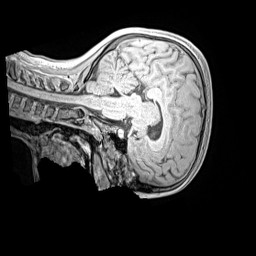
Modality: MP2RAGE
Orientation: sagittal
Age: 11
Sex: female
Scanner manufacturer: siemens
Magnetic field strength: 3 T
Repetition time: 4 s
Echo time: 0.00299 s